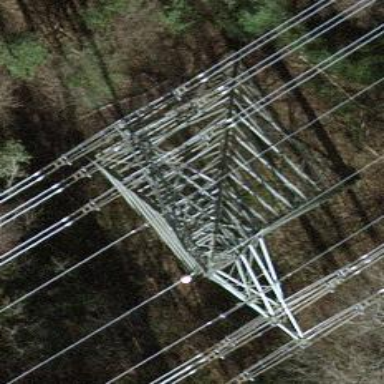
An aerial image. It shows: Towering power structure.